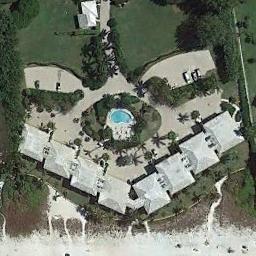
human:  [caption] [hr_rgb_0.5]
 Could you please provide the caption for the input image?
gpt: The dense residential is on the grass next to some trees .

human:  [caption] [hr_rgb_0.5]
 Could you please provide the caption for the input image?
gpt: A dense residential area has lots of white houses of the same style in the lawn and a pool is also in the residential area .

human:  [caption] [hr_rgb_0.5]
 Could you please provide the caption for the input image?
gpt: There are many roads and neatly arranged houses and trees and large lawns in densely populated areas .

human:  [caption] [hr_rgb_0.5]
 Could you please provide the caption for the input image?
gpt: Most of the houses are next to each other .

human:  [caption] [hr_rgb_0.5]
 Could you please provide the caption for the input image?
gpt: There are some white buildings with lawns around on a dense residential area .